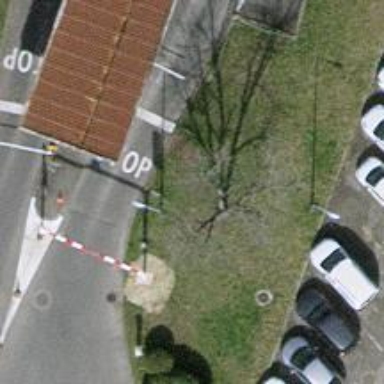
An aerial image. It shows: Lift gate barrier.